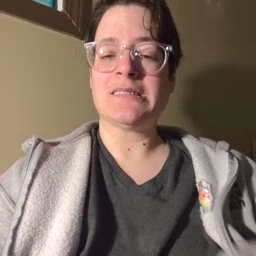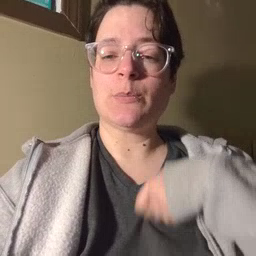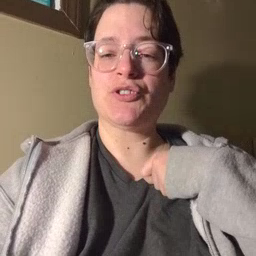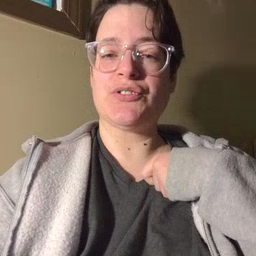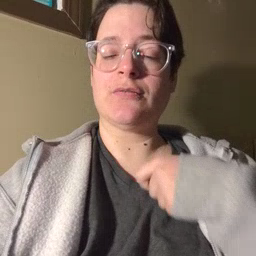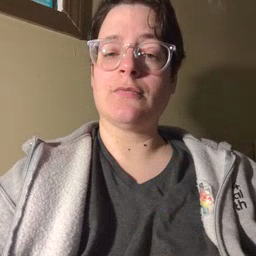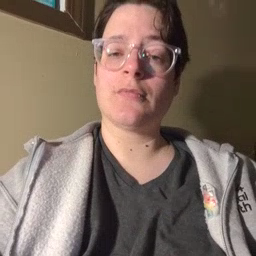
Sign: zipper